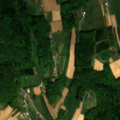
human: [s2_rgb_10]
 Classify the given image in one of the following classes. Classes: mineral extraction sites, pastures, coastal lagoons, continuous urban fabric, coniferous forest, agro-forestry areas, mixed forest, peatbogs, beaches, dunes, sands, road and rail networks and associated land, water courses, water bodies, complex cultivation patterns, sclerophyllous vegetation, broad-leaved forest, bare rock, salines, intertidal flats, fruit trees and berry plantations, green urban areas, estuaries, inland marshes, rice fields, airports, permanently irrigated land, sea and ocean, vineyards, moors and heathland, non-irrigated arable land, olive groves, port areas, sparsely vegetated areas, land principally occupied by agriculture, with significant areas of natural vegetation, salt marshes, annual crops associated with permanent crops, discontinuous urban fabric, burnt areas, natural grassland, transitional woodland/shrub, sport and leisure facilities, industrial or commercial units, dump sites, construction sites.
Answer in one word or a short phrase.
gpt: discontinuous urban fabric, non-irrigated arable land, complex cultivation patterns, broad-leaved forest